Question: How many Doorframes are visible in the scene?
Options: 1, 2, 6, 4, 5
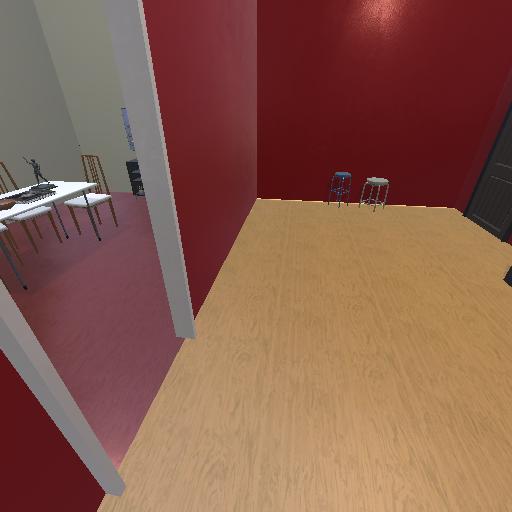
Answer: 1